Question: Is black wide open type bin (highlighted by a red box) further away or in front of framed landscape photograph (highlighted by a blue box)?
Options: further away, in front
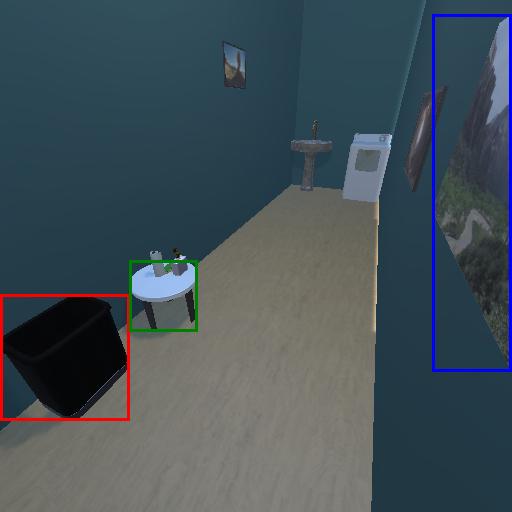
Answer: further away